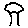
Label: tree